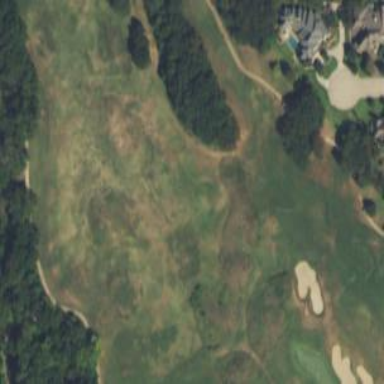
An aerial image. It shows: Grassy area designated as golf fairway.